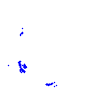
Particle: pion